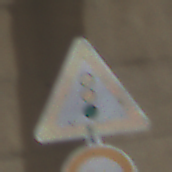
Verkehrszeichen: Lichtzeichenanlage
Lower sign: UeberholverbotKraftfahrzeuge
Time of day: Midday
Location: Roofed (Beach)
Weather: Overcast
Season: NotSpecified
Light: Natural